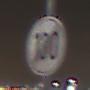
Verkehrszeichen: EndeGeschwindigkeit130
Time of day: Night
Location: Outdoor (Urban)
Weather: PartlyCloudy
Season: NotSpecified
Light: Artificial